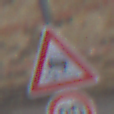
Verkehrszeichen: SchleuderOderRutschgefahr
Zusatzzeichen unten: Geschwindigkeit80
Umgebung: Outdoor, Urban
Tageszeit: MorningAfternoon
Wetter: Overcast
Licht: Natural
Jahreszeit: NotSpecified
Kontrast: LowContrast